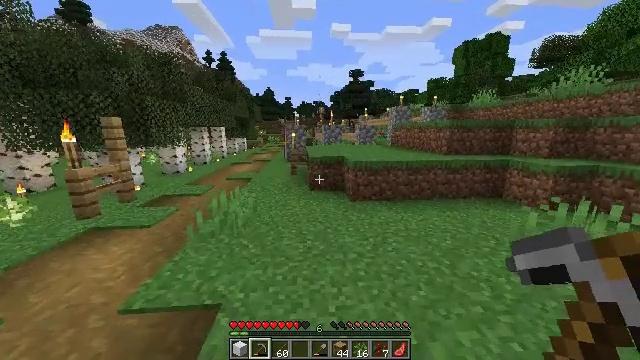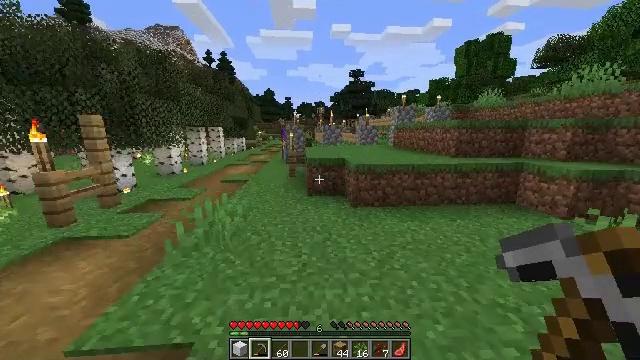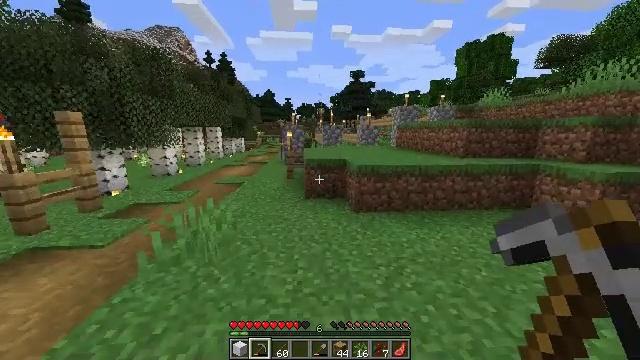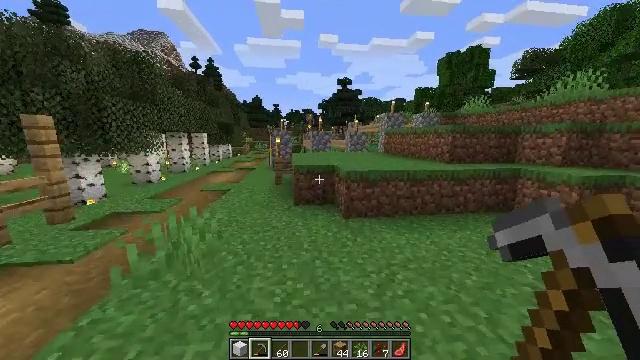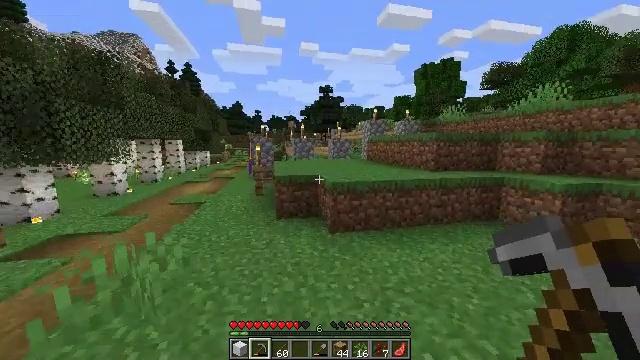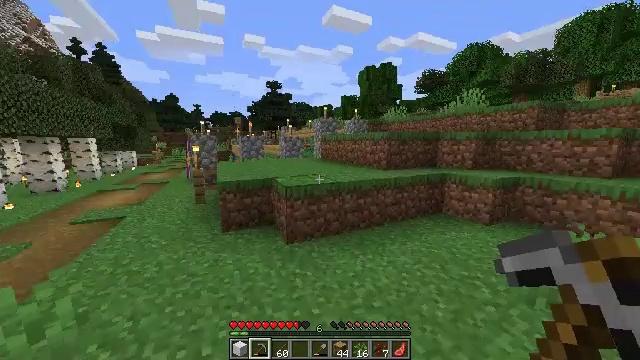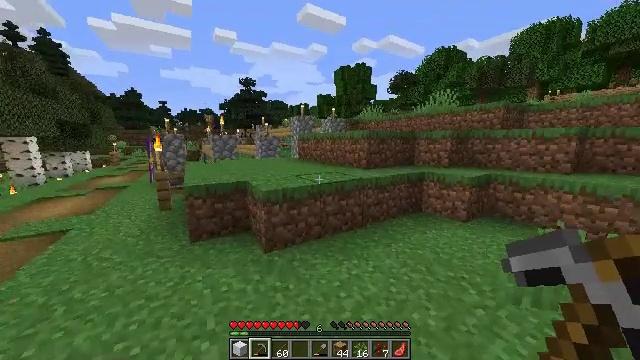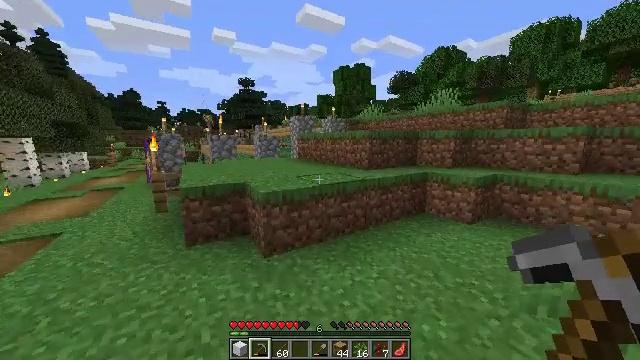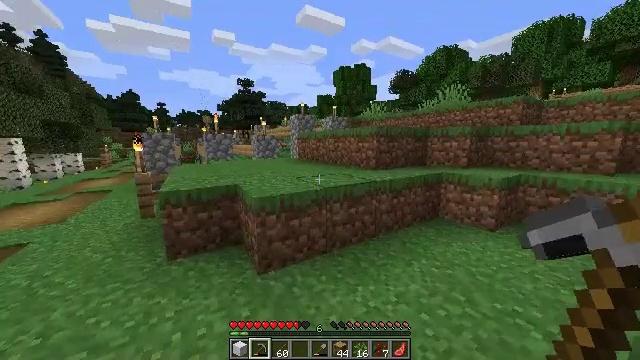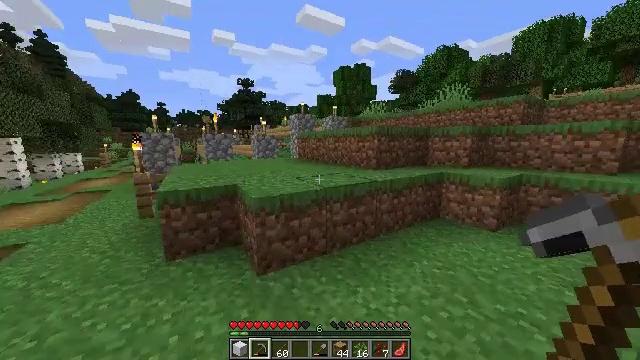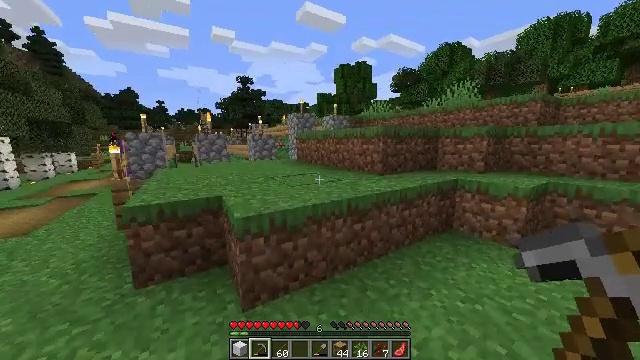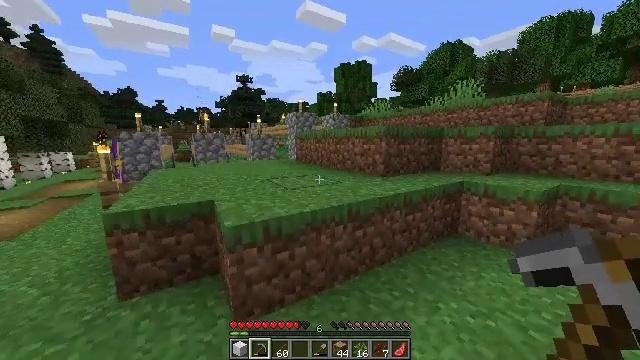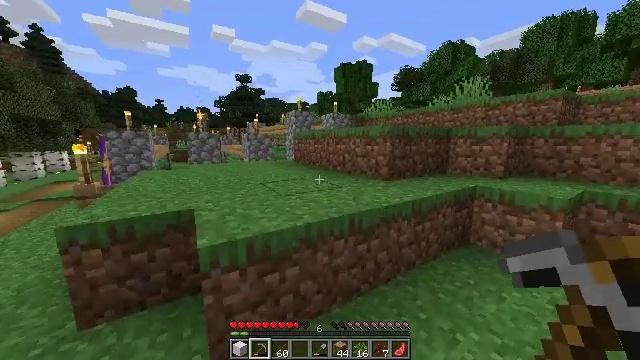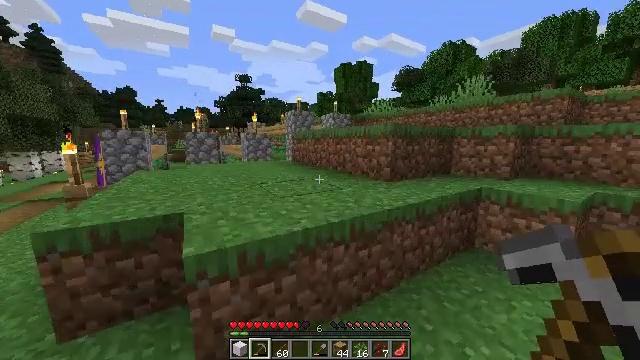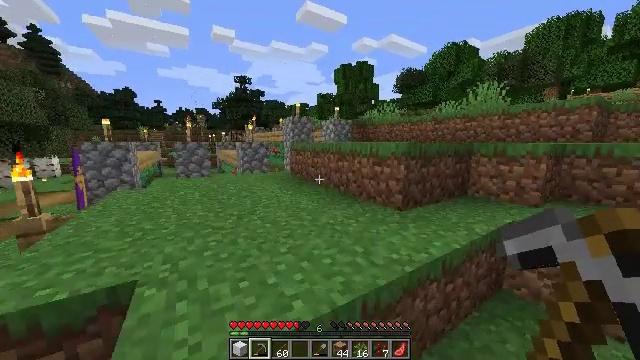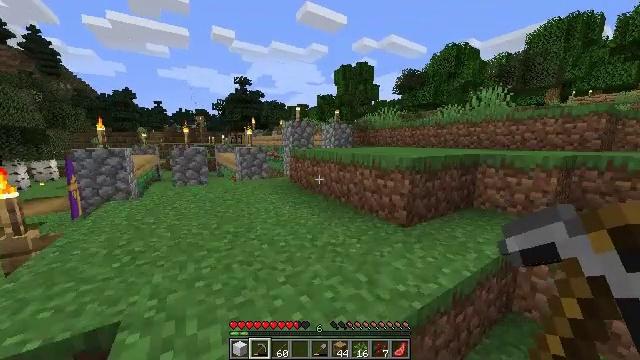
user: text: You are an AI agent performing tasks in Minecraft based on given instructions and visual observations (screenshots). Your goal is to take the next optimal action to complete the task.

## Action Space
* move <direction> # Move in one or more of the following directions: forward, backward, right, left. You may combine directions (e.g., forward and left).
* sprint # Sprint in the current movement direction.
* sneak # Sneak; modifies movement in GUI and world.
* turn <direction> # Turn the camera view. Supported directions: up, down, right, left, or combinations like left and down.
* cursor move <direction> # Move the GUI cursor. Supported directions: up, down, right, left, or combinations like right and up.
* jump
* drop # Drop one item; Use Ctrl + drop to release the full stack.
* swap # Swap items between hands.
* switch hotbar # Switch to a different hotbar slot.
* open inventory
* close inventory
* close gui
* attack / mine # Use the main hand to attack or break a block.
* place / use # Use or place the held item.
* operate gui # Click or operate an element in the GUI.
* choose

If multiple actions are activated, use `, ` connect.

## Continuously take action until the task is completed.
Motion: motion action
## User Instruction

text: Use purple dye and wool to craft purple wool.
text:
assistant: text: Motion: move forward
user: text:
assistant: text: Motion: move forward
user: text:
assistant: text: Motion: move forward, turn right and up
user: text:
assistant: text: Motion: move forward, turn right and up
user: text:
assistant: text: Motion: move forward, turn right
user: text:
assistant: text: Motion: move forward, turn right
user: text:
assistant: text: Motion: move forward
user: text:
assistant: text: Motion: move forward
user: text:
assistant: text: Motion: move forward
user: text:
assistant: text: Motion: move forward
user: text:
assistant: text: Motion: move forward
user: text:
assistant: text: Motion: move forward
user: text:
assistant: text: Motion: move forward
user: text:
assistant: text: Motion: move forward, jump
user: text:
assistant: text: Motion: move forward, jump
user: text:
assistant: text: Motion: move forward, jump
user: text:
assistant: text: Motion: move forward
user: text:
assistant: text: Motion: move forward
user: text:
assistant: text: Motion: move forward
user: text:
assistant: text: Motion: move forward
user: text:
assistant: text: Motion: move forward
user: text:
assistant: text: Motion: move forward
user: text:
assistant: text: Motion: move forward
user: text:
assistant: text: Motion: move forward
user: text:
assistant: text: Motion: move forward
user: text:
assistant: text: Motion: move forward, jump
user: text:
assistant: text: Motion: move forward, jump
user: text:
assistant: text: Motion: move forward, jump
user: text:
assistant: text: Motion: move forward
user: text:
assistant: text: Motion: move forward, turn right